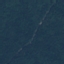
Land use / land cover: Forest